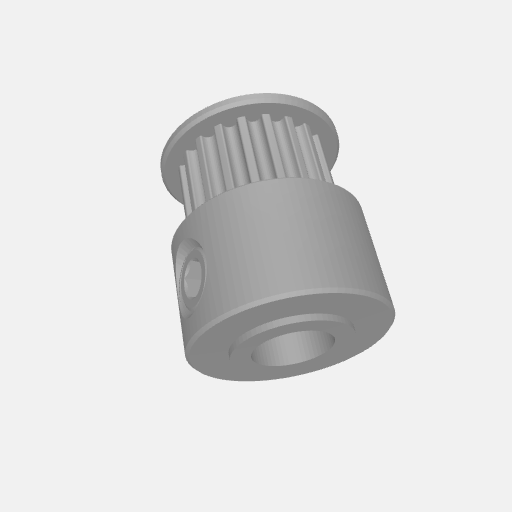
Part: Pulley2P6ID20T